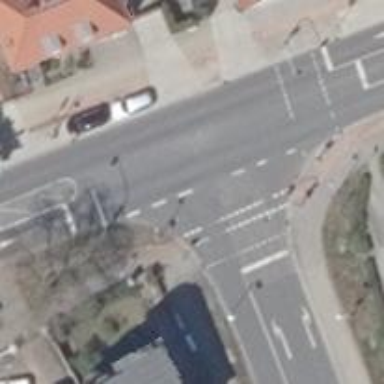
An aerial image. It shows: Secondary road with asphalt surface. It has sidewalks on both sides and cycle track.